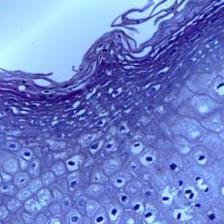
Diagnosis: OSCC